Question: I use sqlite to store data. I am trying to get data from sqlite table view and fill array of objects in java, but Query Execution takes very long time.
I only have 32 objects with 22 fields, and sqlite with 380 rows.
But to Execute similar statement took me 17 seconds for 32 objects.
'''
sql = "SELECT "
+ " field1,"
+ " field2,"
....
+ " field22"
+ " from Rankedview WHERE Ranking = " + Integer.toString(RankingIndex);
try (ResultSet rs = stmt.executeQuery(sql)) {
while (rs.next()) {
a[j].field1= rs.getString("field1");
..........
a[j].field22 = rs.getInt("field22");
}
}
'''
After I updated sqlite-jdbc driver from 3.7.2 to <URL> time from 17 seconds lowered to 9 seconds.

How can I improve its performance?
Edit:
view definition (ATP is a table)
'''
CREATE VIEW Ranked AS
SELECT p1.ID,
p1.field2,
...
p1.field21,
(
SELECT count() + (
SELECT count() + 1
FROM Table AS p2
WHERE p2.field21 = p1.field21 AND
p2.id > p1.id
)
FROM ATP AS p2
WHERE p2.field21 > p1.field21
)
AS Ranking
FROM ATP AS p1
ORDER BY Ranking ASC;
'''
EXPLAIN QUERY PLAN output:
'''
selectid order from detail
0 0 0 SCAN TABLE ATP AS p1
0 0 0 EXECUTE CORRELATED SCALAR SUBQUERY 1
1 0 0 SCAN TABLE ATP AS p2
1 0 0 EXECUTE CORRELATED SCALAR SUBQUERY 2
2 0 0 SEARCH TABLE ATP AS p2 USING INTEGER PRIMARY KEY (rowid>?)
0 0 0 EXECUTE CORRELATED SCALAR SUBQUERY 3
3 0 0 SCAN TABLE ATP AS p2
3 0 0 EXECUTE CORRELATED SCALAR SUBQUERY 4
4 0 0 SEARCH TABLE ATP AS p2 USING INTEGER PRIMARY KEY (rowid>?)
0 0 0 EXECUTE CORRELATED SCALAR SUBQUERY 5
5 0 0 SCAN TABLE ATP AS p2
5 0 0 EXECUTE CORRELATED SCALAR SUBQUERY 6
6 0 0 SEARCH TABLE ATP AS p2 USING INTEGER PRIMARY KEY (rowid>?)
0 0 0 USE TEMP B-TREE FOR ORDER BY
'''
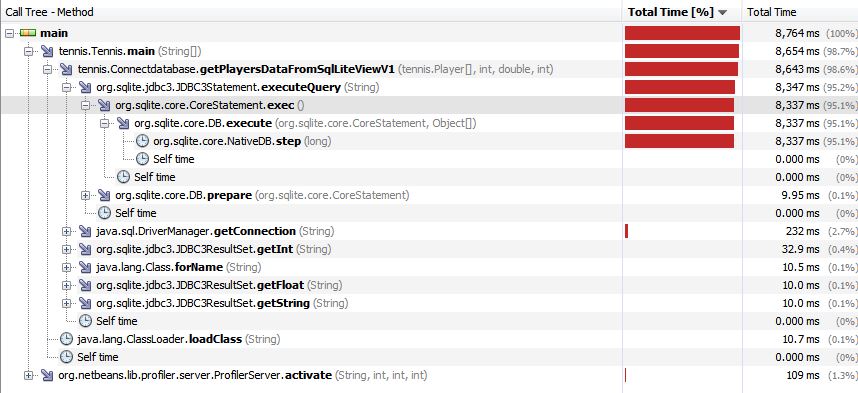
Answer: To get a row with a specific rank, you should not compute the rank by hand, but use the <URL>:
'''
SELECT ...
FROM ATP
ORDER BY field21, id
LIMIT 1 OFFSET x
'''
This still requires sorting all table rows to determine which is the x-th, but is much more efficient than multiple nested table scans.